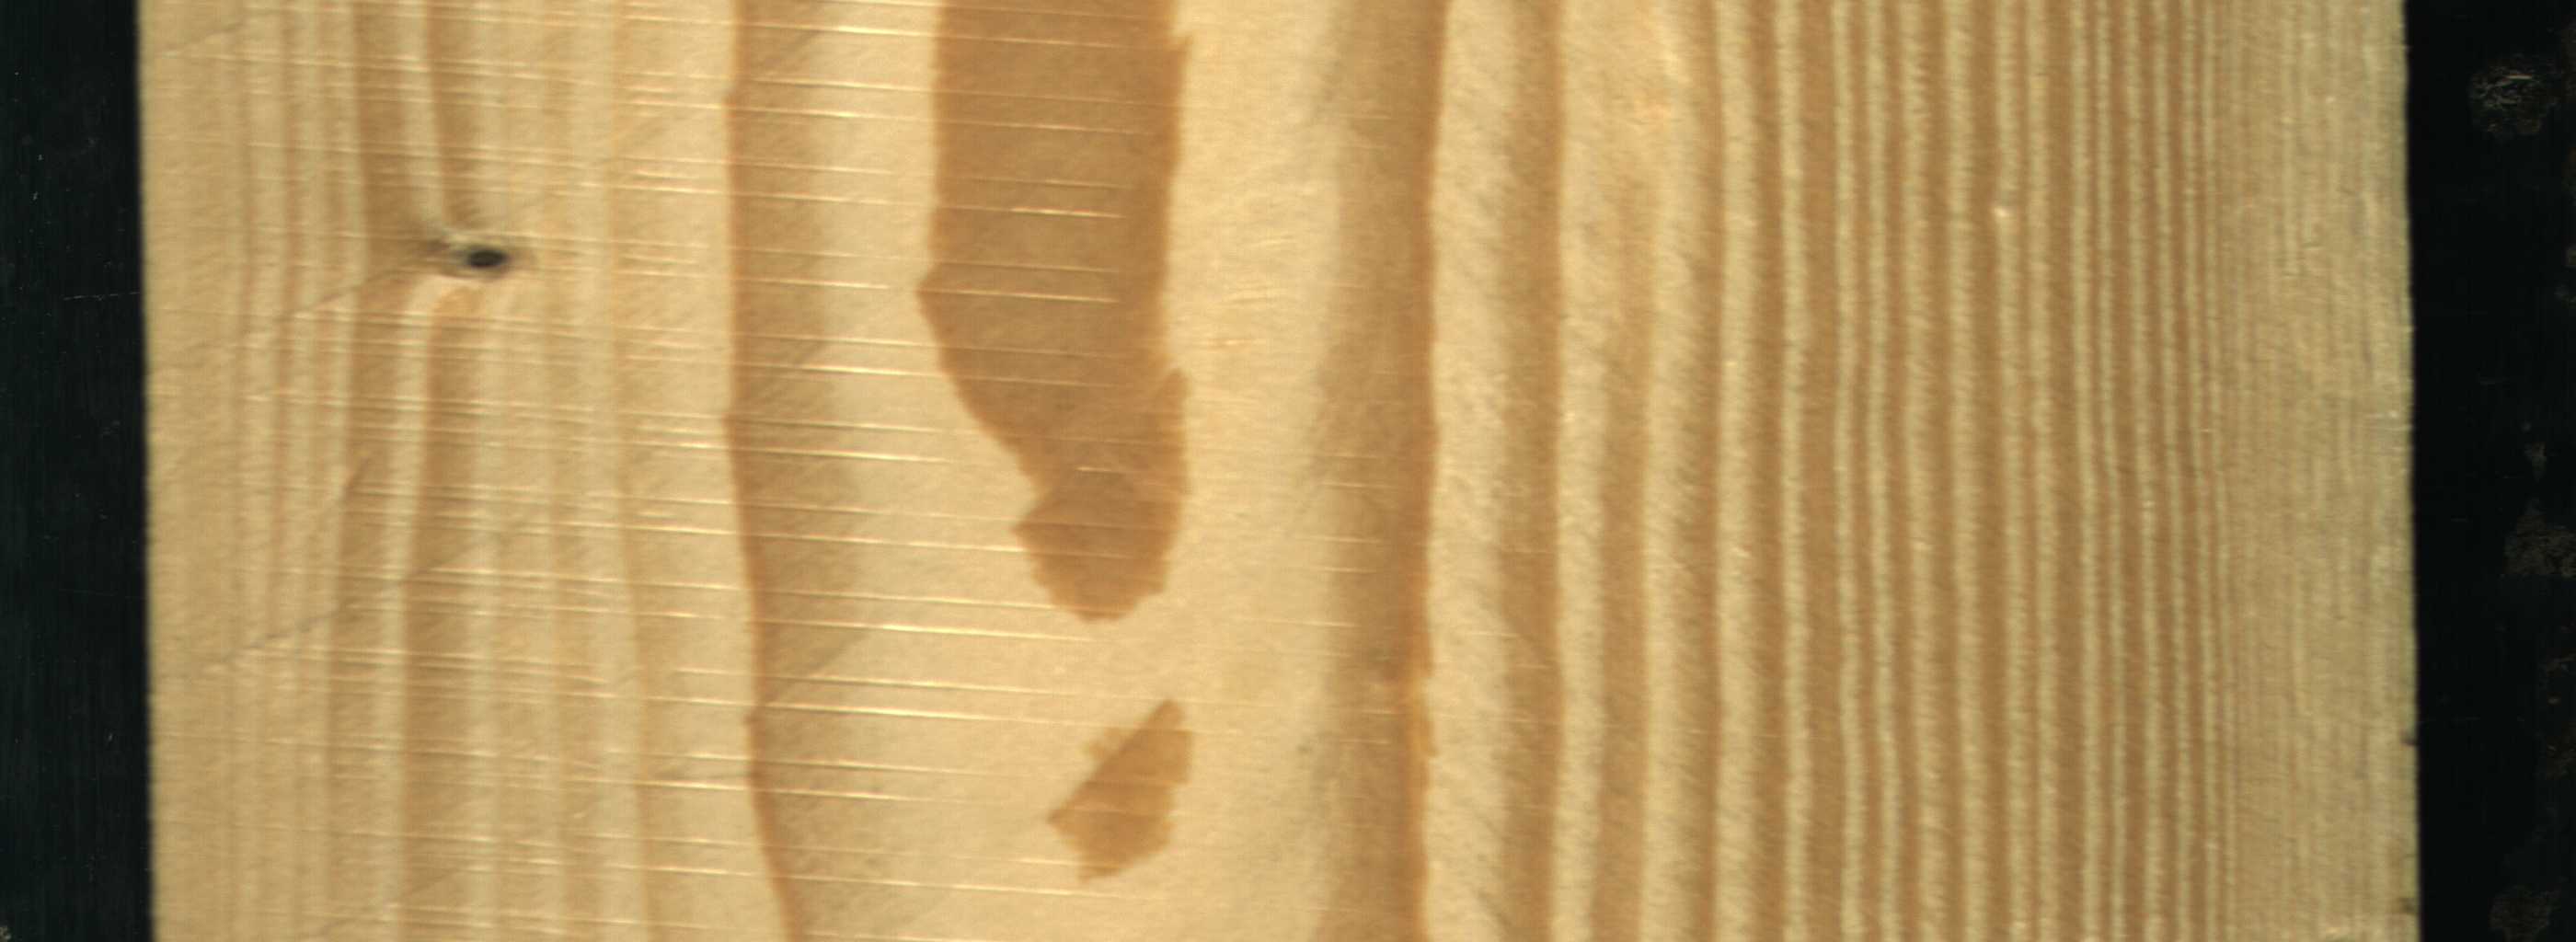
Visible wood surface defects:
Dead_Knot